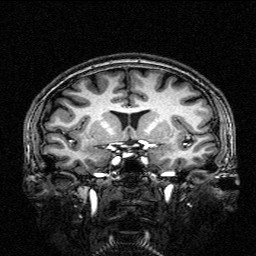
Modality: T1w
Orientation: sagittal
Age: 27
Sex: male